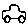
Label: car